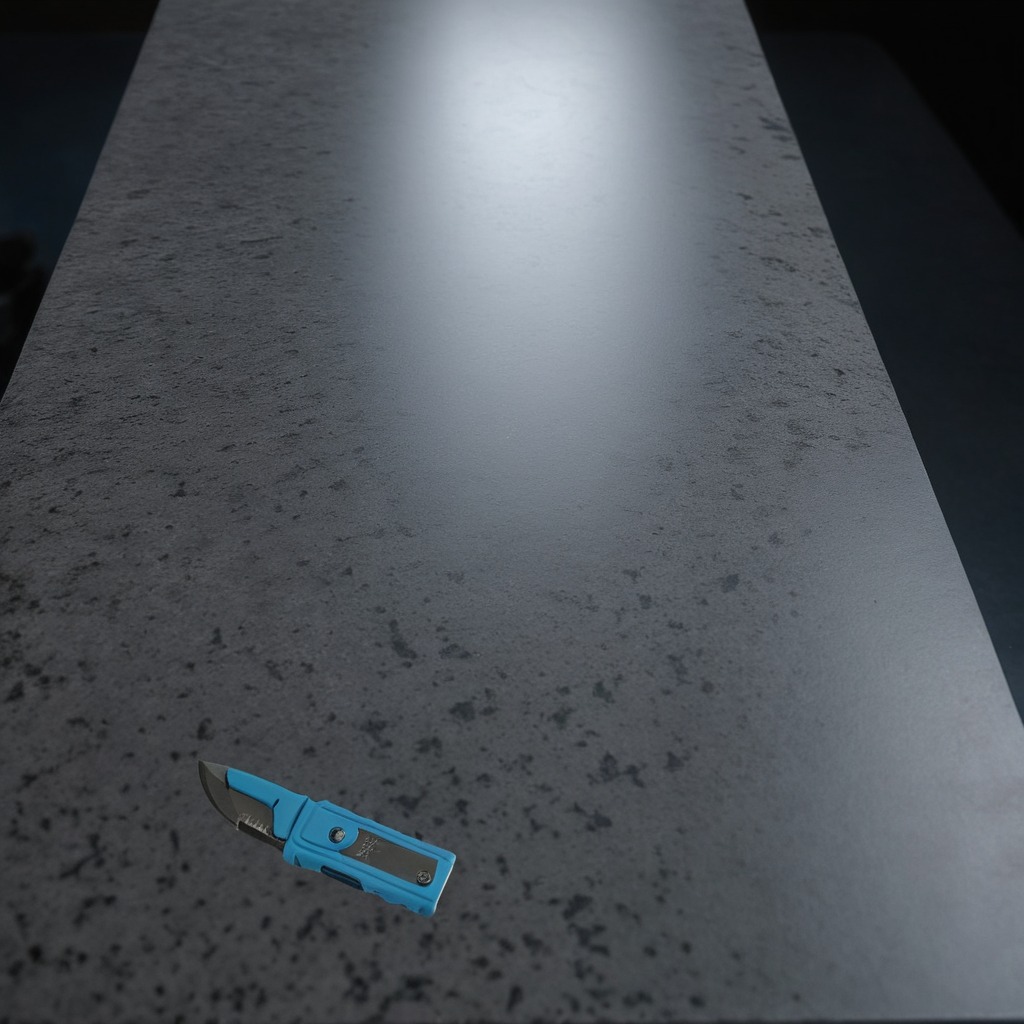
A utility knife lies on a clean granite table inside a workshop at night dim ambient light soft shadows worn but